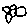
Label: flower